Question: I have an excel sheet where I am pulling and names, email and password but I would like to loop the 20 entries per excel file so when I print the FileMaker Pro entry I am not wasting paper.
How do I have FMP loop and display multiple values instead of just one.
This is what I currently have but I would like to have more displayed and not just one entry.

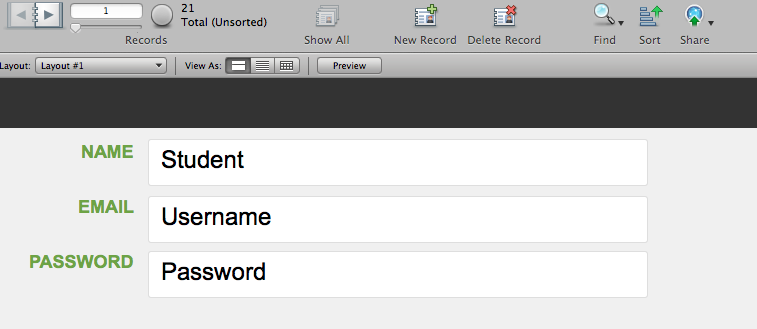
Answer: The simple answer to your question is to create a new layout for printing and select "List view" as the layout type. The rest should be pretty obvious as you follow the New Layout/Report assistant.
Before printing, go to the printing layout and find the records you want to print. This can (and should) be scripted.
---
Note also that if you switch your current layout to List view, you will be able to print several records per page (as many as will fit on a page given the height of the body part).